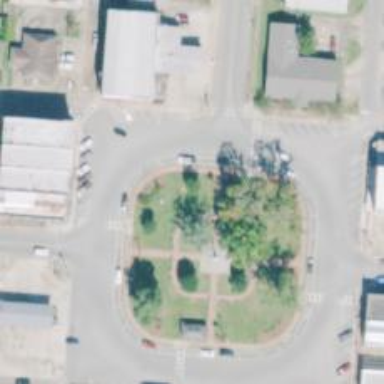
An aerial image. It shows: Park located in historic district.